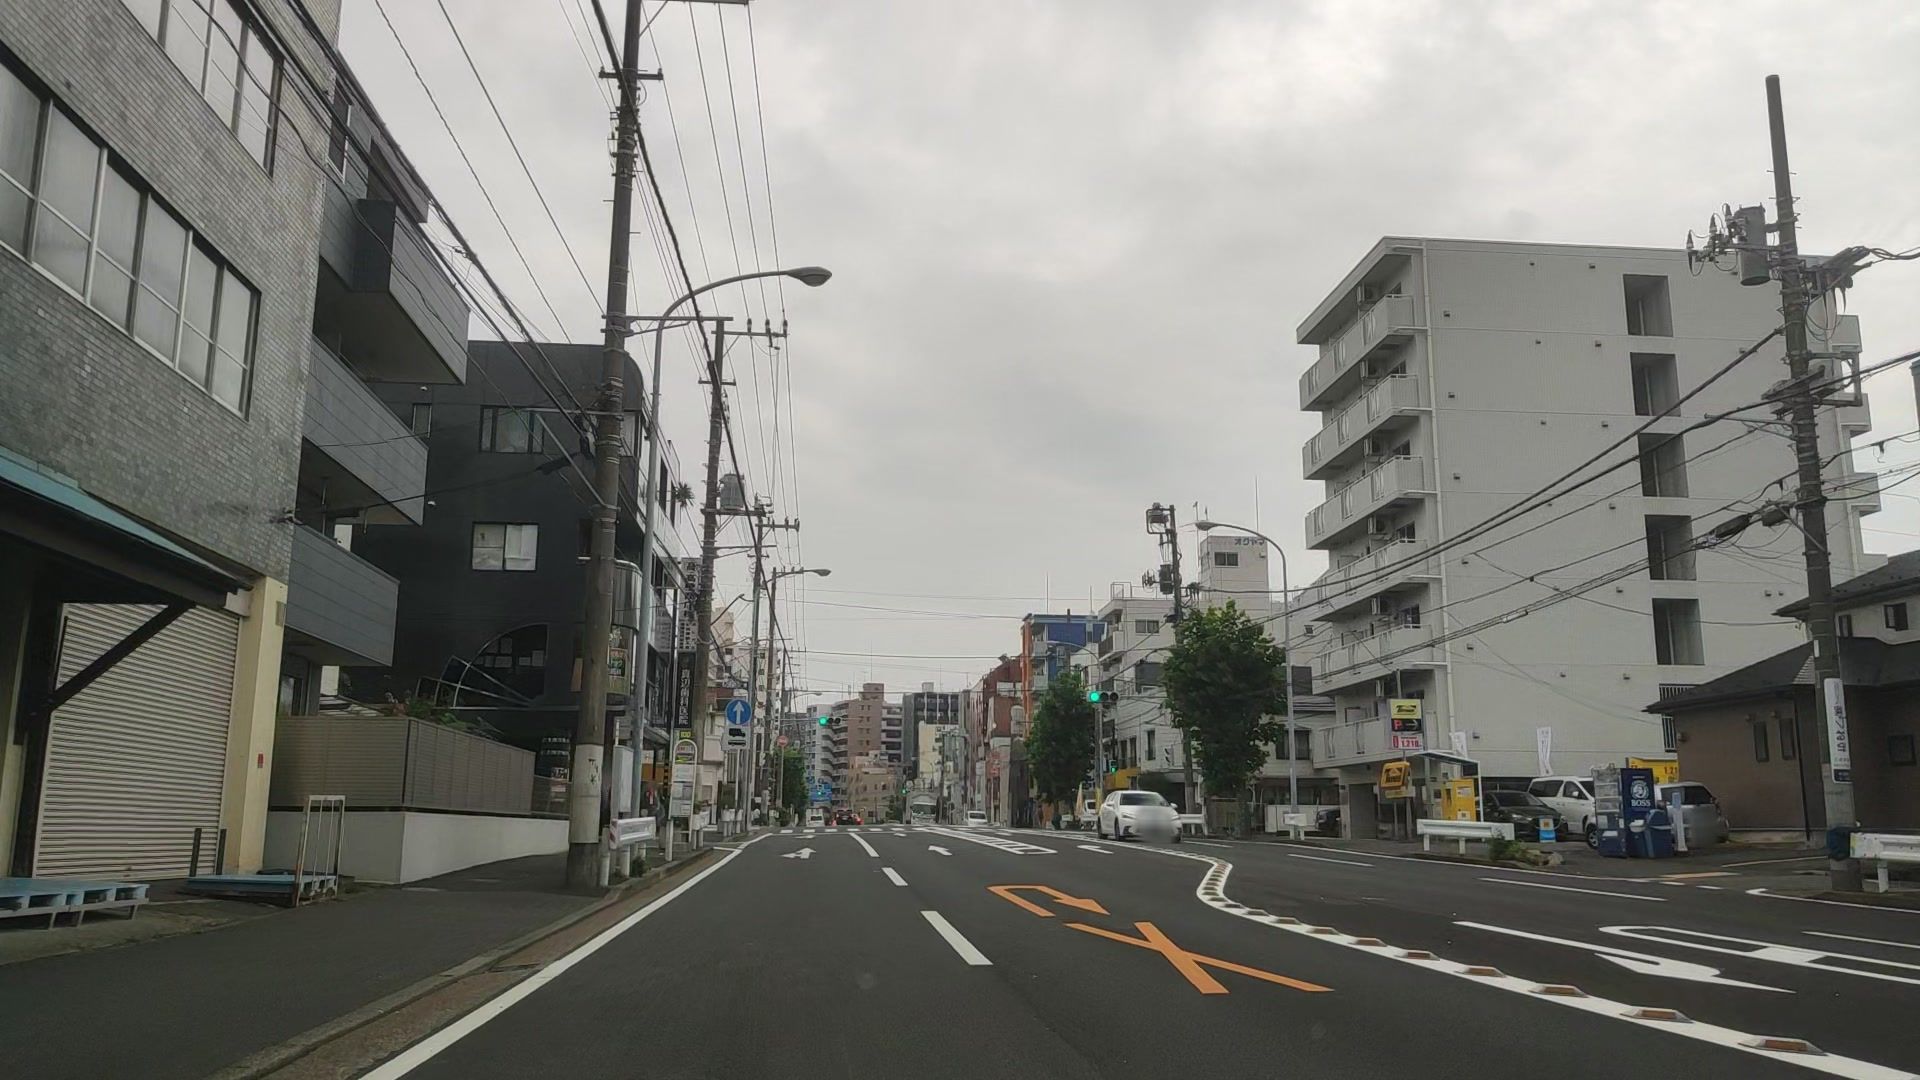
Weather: cloudy
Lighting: day
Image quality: good
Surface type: driving surface
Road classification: secondary
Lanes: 2.0
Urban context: urban centre
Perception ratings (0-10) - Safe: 3.96, Lively: 6.06, Beautiful: 4.84, Boring: 2.11, Depressing: 5.86, Wealthy: 2.38